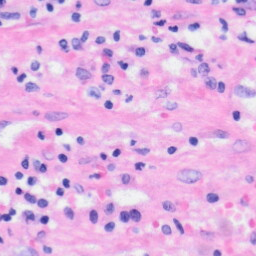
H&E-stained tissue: Liver